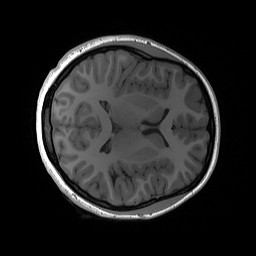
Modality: T1w
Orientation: axial
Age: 18
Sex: female